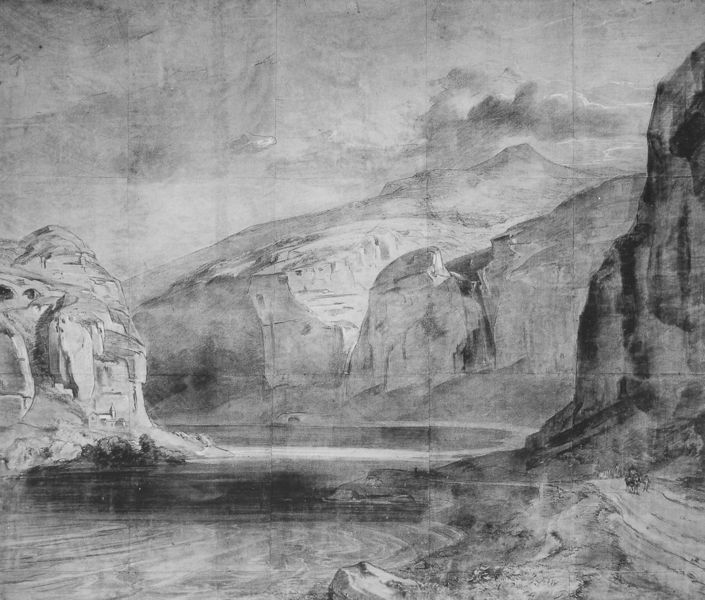
Titel: Veroneser Klause
Künstler: Carl Rottmann
Standort: Darmstadt
Institution: Hessisches Landesmuseum
Schlagwörter: baum, berg, blau, dunkel, felsen, gestein, himmel, schatten, wasser, weiß, wolken, fluss, landschaft, sand, see, ufer, grau, kreide, marmor, schwarz, skizze, straße, zeichnung, weg, wolke, schleife, stein, steine, bach, erde, horizont, natur, brücke, gewässer, kirche, pfad, land, tal, wasserfall, esel, hellblau, küste, wellen, papier, biegung, studie, abhang, berge, fels, gebirge, gipfel, klippen, dorf, grafik, graphik, kahl, monochrom, geröll, schlucht, steil, vorsprung, tiefe, schneise, bucht, fuss, höhe, alpen, kohle, schwarzweiss, bleistift, freiheit, reise, wanderer, bachlauf, geknickt, felsvorsprung, gestrüpp, kupferstich, kanten, canyon, kargheit, schroff, rottmann, handzeichnung, scharf, knicke, silberstift, wsser, idille, landschaftsskizze, talbett, verwitterung, donaudurchbruch